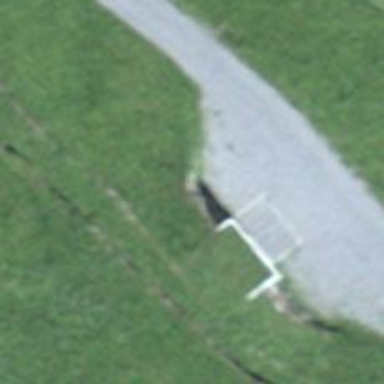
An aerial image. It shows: Retaining wall.